【题型】填空题　【知识点】平面几何　【难度】medium
如图，有一所正方形的学校，北门（点 \(A\)）和西门（点 \(B\)）各开在北、西面围墙的正中间.在北门的正北门 30 米处（点 \(C\)）有一棵大榕树。如果一个学生从西门出来，朝正西方走 750 米（点 \(D\)），恰好见到学校北面的大榕树，那么这所学校占地 \underline{\ \ \ \ \ \ \ \ \ \ } 平方米.

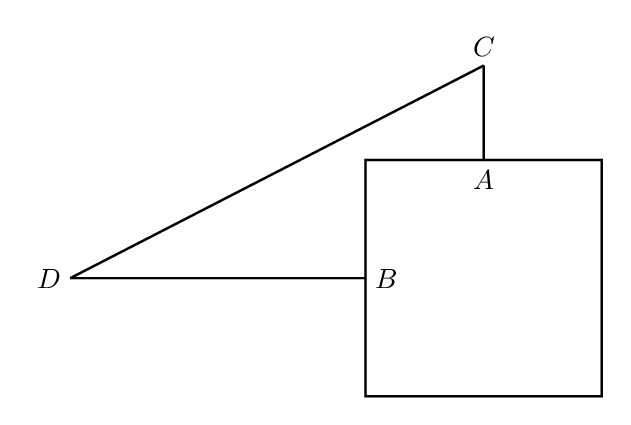
【解答】
\pagestyle{empty}
\noindent
【答案】90000

【分析】延长 \(CA\)、\(DB\) 相交于 \(E\)，则由 \(CA \perp FG\)，\(DE \parallel FG\) 可得 \(\triangle CDE\) 是直角三角形，再根据 \(FB \parallel CE\) 可得 \(\triangle DFB \backsim \triangle DCE\)，再根据相似三角形的相似比解答即可。

【详解】解：延长 \(CA\)、\(DB\) 相交于 \(E\)，

\(\because CA \perp FG\)，\(DE \parallel FG\) 可得 \(\triangle CDE\) 是直角三角形，

\(\because\) 四边形 \(FGHL\) 是正方形，

\(\therefore FB \parallel CE\)，\(\triangle DFB \backsim \triangle DCE\)，

设 \(AE = x\)，则 \(AE = FB = BE = \frac{1}{2}FL = x\)，

\(\because AC = 30\)，\(DB = 750\)，

\(\therefore \frac{DB}{DB + BE} = \frac{FB}{AC + AE}\)，即 \(\frac{750}{750 + x} = \frac{x}{x + 30}\)，

解得，\(x = 150\)，

\(\therefore FL = 150 \times 2 = 300\).

\(\therefore\) 正方形 \(FGHL\) 的面积 \(= FL^2 = 300^2 = 90000\)（平方米）.

故答案为：90000.

【点睛】此题考查的是相似三角形在实际生活中的应用，解答此题的关键是根据题意构造出相似三角形，再利用相似三角形的相似比解答.
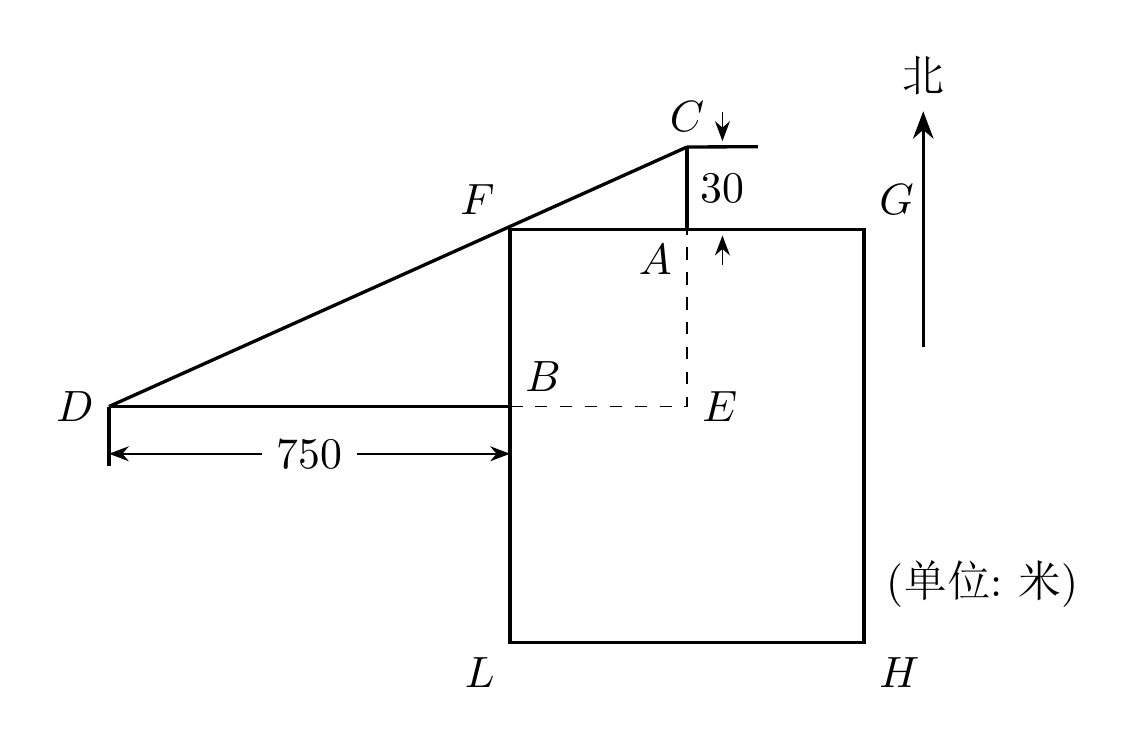